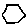
Label: hexagon